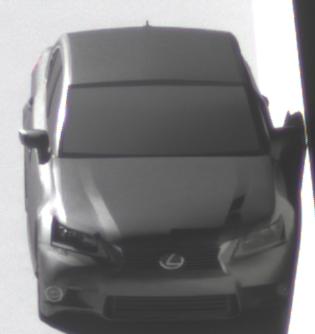
Make: Lexus
Model: GS 250
Detailed model: GS (L10)
Model produced from: 2012/06
Model produced until: 2013/12
Doors: 4
Color: gray
Road condition: dry road
Daytime: morning or afternoon
Contrast: high contrast